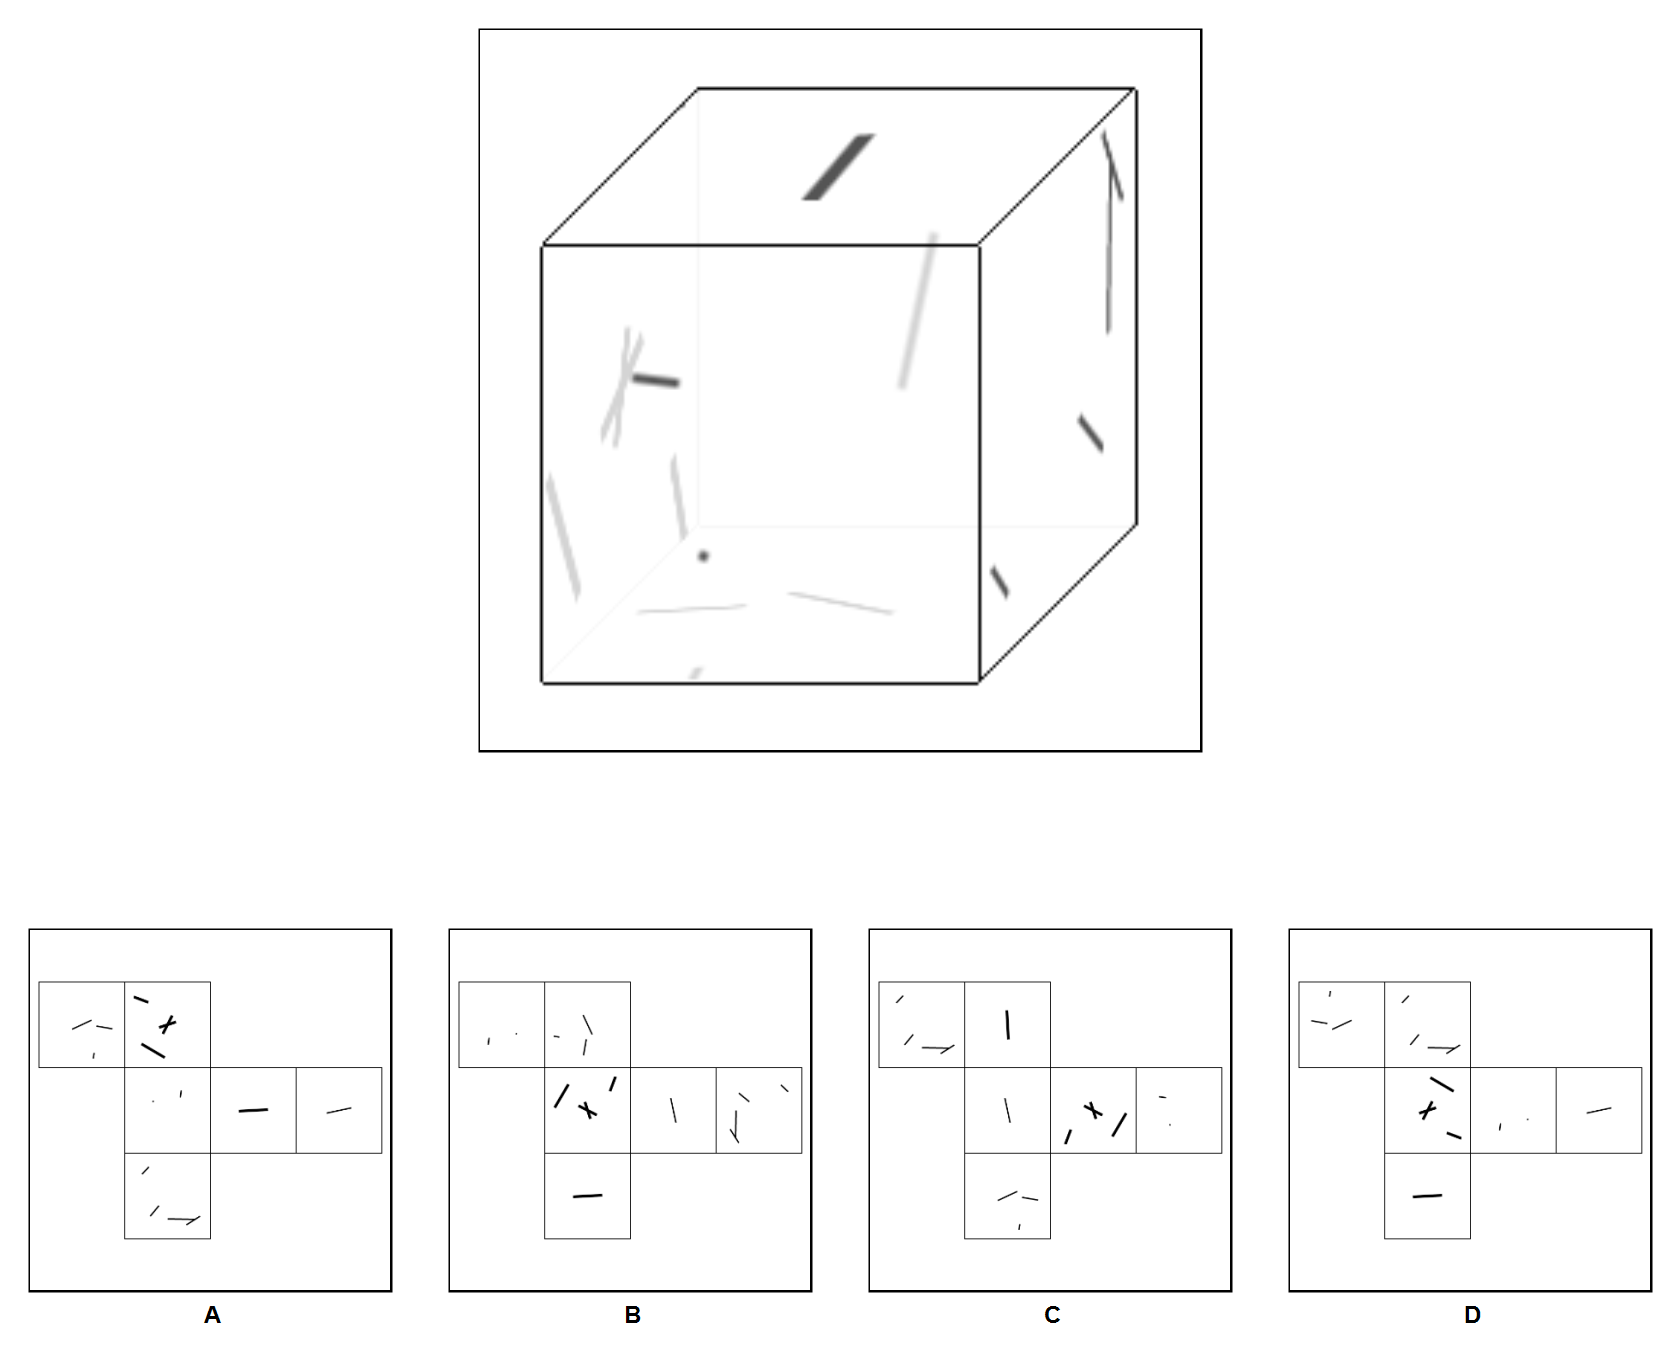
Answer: D